Question: '''
object scalaSlickTest extends App {
val parsedConfig = ConfigFactory.parseFile(newFile("src/main/resources/Application.conf"))
val conf = ConfigFactory.load(parsedConfig)
val db = Database.forConfig("mydb")
val lines = new ArrayBuffer[ Any ]()
val employees = TableQuery[ Employees ]
}
'''
I am getting the exception below:

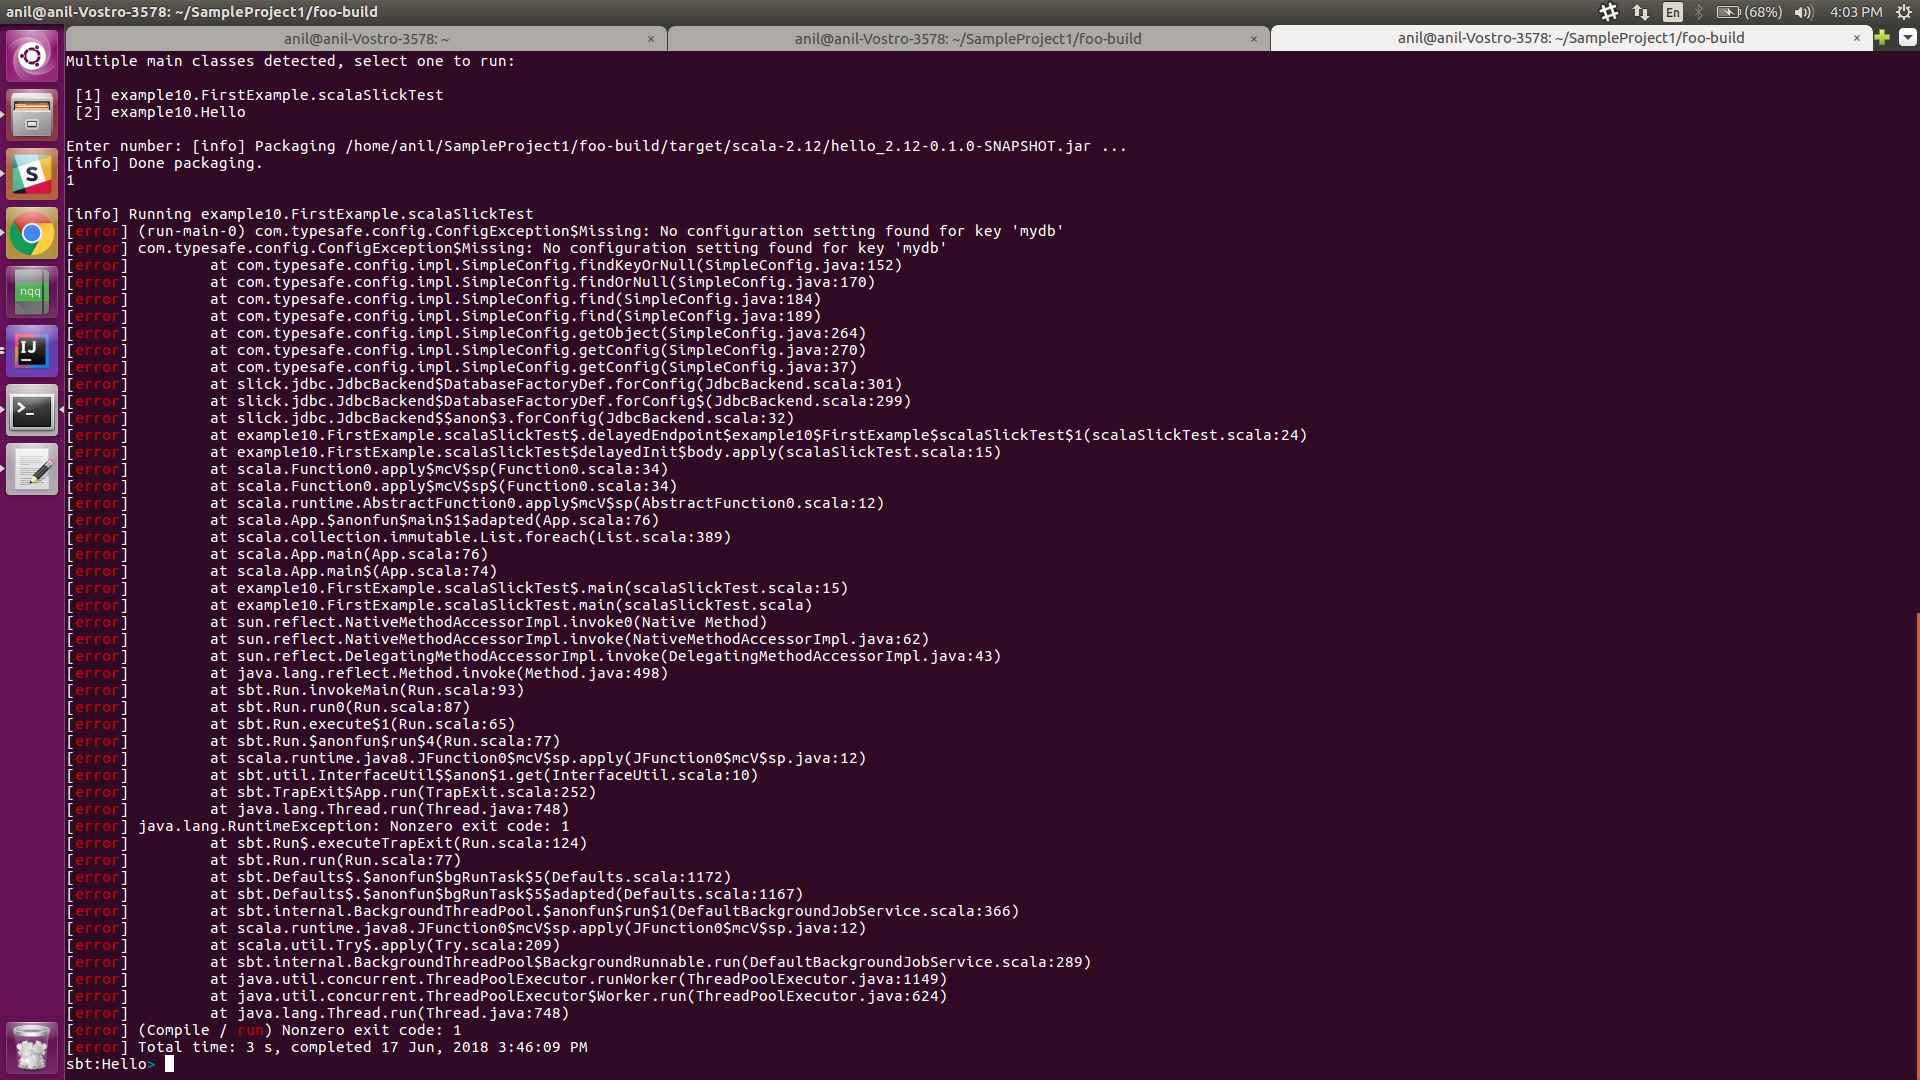
Answer: You'll need to pass your loaded config
'''
val db = Database.forConfig("mydb", config)
'''
Otherwise 'forConfig' uses the default config file, which is 'application.conf' (case matters).